Interaction volume radius: 10 \u00c5
Interaction volume height: 15 \u00c5
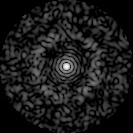
Disorder parameter: 0.8405